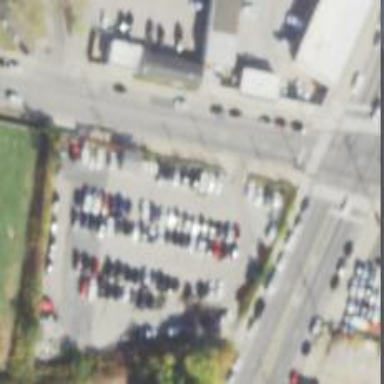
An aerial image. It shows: Parking area.